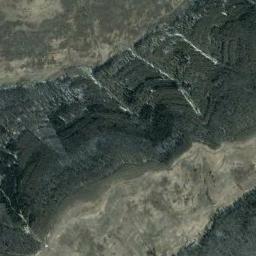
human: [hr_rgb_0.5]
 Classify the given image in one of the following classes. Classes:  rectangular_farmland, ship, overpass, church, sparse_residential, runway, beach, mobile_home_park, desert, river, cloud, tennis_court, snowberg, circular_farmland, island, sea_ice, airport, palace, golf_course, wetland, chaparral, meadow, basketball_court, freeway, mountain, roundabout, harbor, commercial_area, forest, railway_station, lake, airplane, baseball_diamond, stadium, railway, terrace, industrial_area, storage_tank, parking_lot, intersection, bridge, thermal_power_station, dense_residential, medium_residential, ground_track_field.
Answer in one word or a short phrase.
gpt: mountain